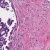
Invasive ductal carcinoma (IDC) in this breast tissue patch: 1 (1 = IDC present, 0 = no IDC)